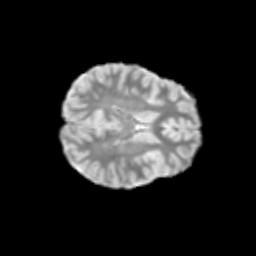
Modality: T2w
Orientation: axial
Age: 13
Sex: female
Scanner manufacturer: siemens
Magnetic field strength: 3 T
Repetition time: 3.8 s
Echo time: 0.07 s